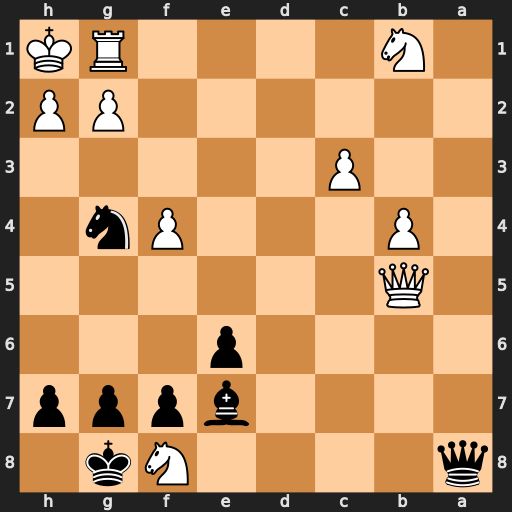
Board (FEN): q4Nk1/4bppp/4p3/1Q6/1P3Pn1/2P5/6PP/1N4RK
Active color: b
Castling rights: -
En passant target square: -
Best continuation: Nf2#